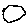
Label: hexagon